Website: apple
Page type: payment
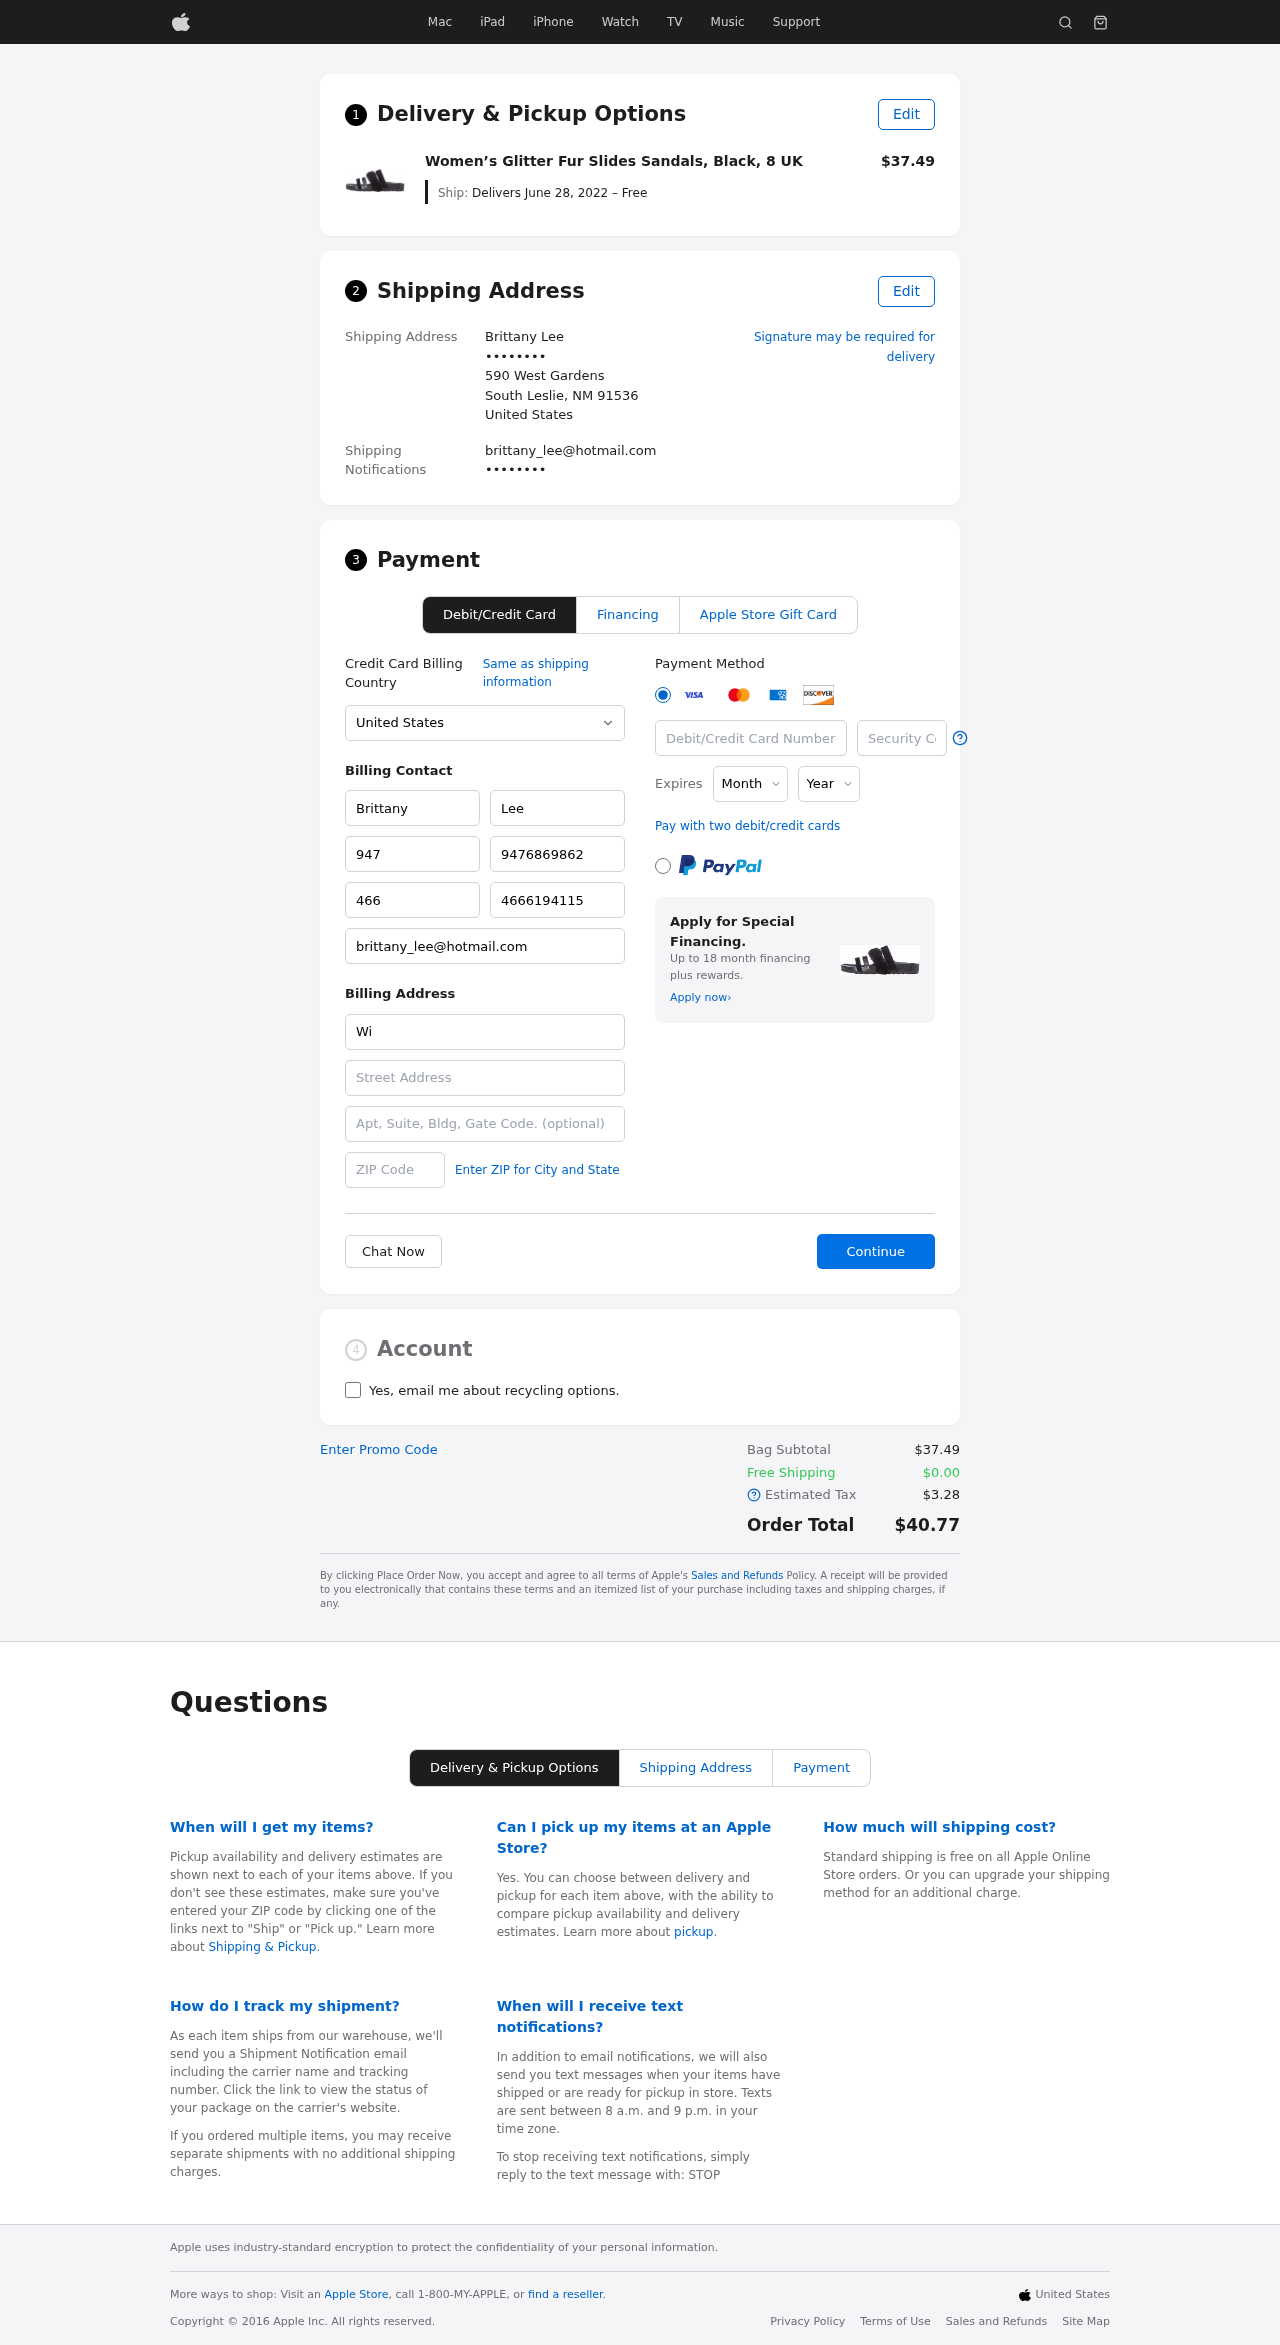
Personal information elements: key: PII_CARD_CVV
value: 760
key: PII_CARD_EXPIRY_MONTH
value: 02
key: PII_CARD_EXPIRY_YEAR
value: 26
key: PII_CARD_NUMBER
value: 2720 2075 2362 3680
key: PII_CITY_STATE_ZIP
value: South Leslie, NM 91536
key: PII_COMPANY
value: Wilson Group
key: PII_COUNTRY
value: United States
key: PII_EMAIL
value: brittany_lee@hotmail.com
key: PII_EMAIL2
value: brittany_lee@hotmail.com
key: PII_FIRSTNAME
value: Brittany
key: PII_FULLNAME
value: Brittany Lee
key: PII_LASTNAME
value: Lee
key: PII_PHONE3
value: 9476869862
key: PII_PHONE_ALT
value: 4666194115
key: PII_PHONE_ALT_AREA
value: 466
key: PII_PHONE_AREA
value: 947
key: PII_POSTCODE2
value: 14390
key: PII_SECURITY_CODE
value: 66238
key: PII_STREET
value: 590 West Gardens
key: PII_STREET2
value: Apt. 410
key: PII_PHONE
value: ••••••••
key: PII_PHONE2
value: ••••••••
Product elements: key: PRODUCT1_NAME
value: Women’s Glitter Fur Slides Sandals, Black, 8 UK
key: PRODUCT1_PRICE
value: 37.49
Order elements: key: ORDER_DELIVERY_DATE
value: Delivers June 28, 2022 – Free
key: ORDER_SUBTOTAL
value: $37.49
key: ORDER_SHIPPING_COST
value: $0.00
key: ORDER_TAX
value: $3.28
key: ORDER_TOTAL
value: $40.77